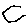
Label: hexagon